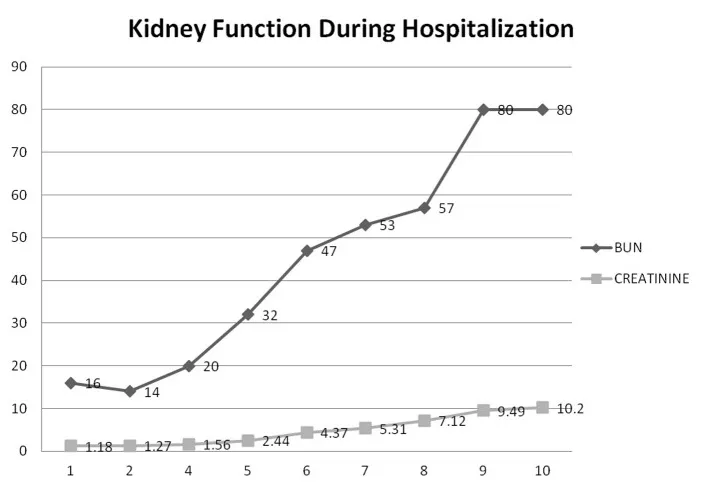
Kidney function during hospitalization. This graph demonstrates the progressive rise in BUN and creatinine during hospitalization until a peak of 10.2 where hemodialysis was started.
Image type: chart (chart)